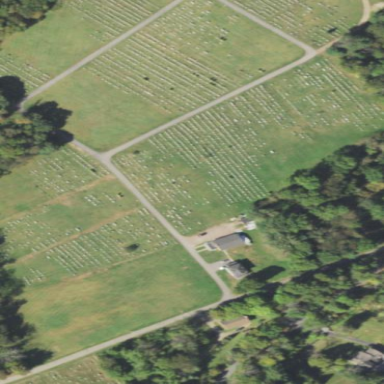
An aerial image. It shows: Cemetery.